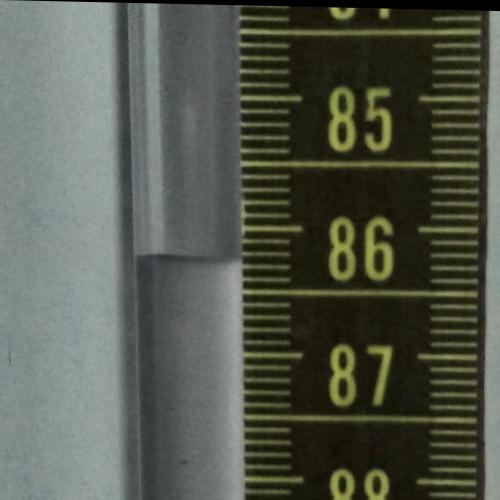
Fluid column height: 86.3 cm